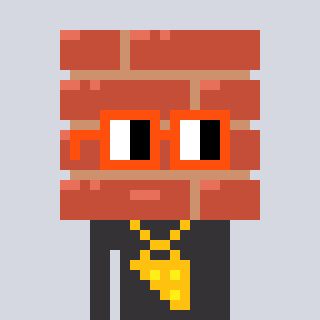
a pixel art character with square orange glasses, a wall-shaped head and a grayscale-colored body on a cool background